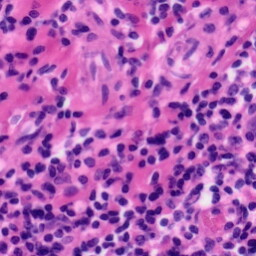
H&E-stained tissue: Tonsil